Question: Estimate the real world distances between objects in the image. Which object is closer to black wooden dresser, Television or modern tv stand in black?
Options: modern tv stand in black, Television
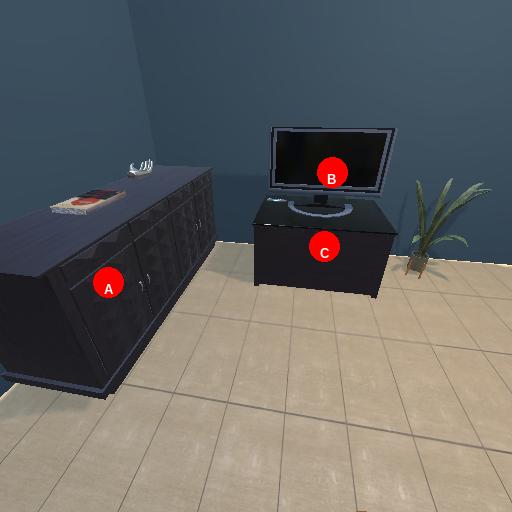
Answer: modern tv stand in black